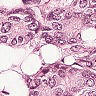
Metastatic tissue present: yes